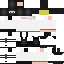
A female human skin with pale skin, wearing blonde bald dressed in a blue tshirt and black pants, featuring a closed mouth.